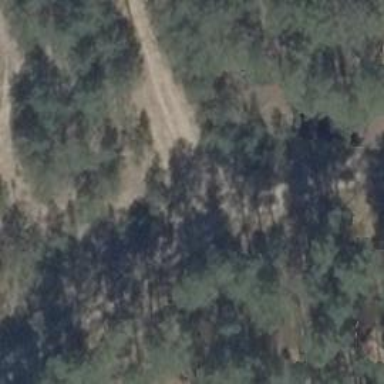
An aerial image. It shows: Dirt track road with grade 4 tracktype.